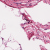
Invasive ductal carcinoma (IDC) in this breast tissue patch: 0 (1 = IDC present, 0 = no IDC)